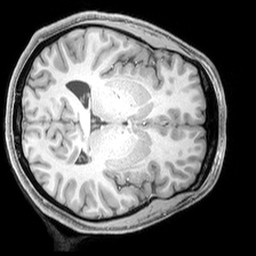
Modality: T1w
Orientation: axial
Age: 23
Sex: female
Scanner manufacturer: siemens
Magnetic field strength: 3 T
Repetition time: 2.3 s
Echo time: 0.00226 s